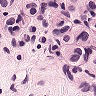
Metastatic tissue present: yes